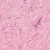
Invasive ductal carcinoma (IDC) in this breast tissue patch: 0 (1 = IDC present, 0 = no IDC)